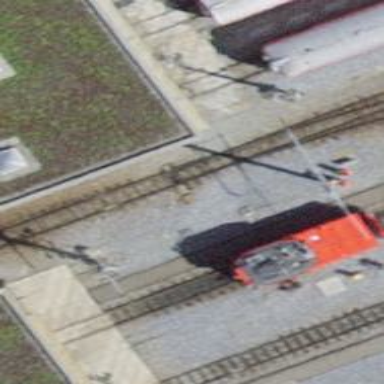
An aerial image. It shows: Narrow-gauge railway with single track running through yard. The railway is electrified with contact line.